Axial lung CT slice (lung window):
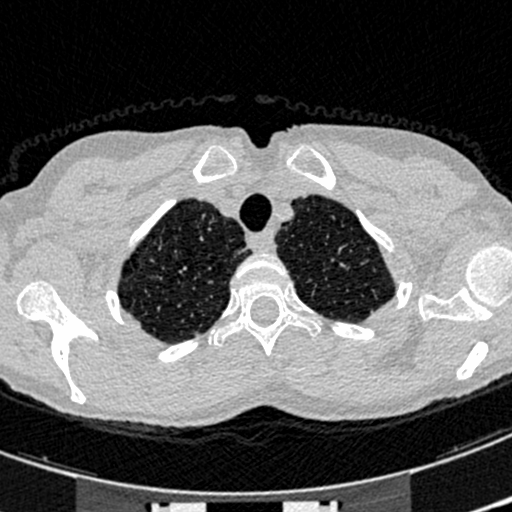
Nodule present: no